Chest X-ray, PA view. Patient: 67 years old, sex M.
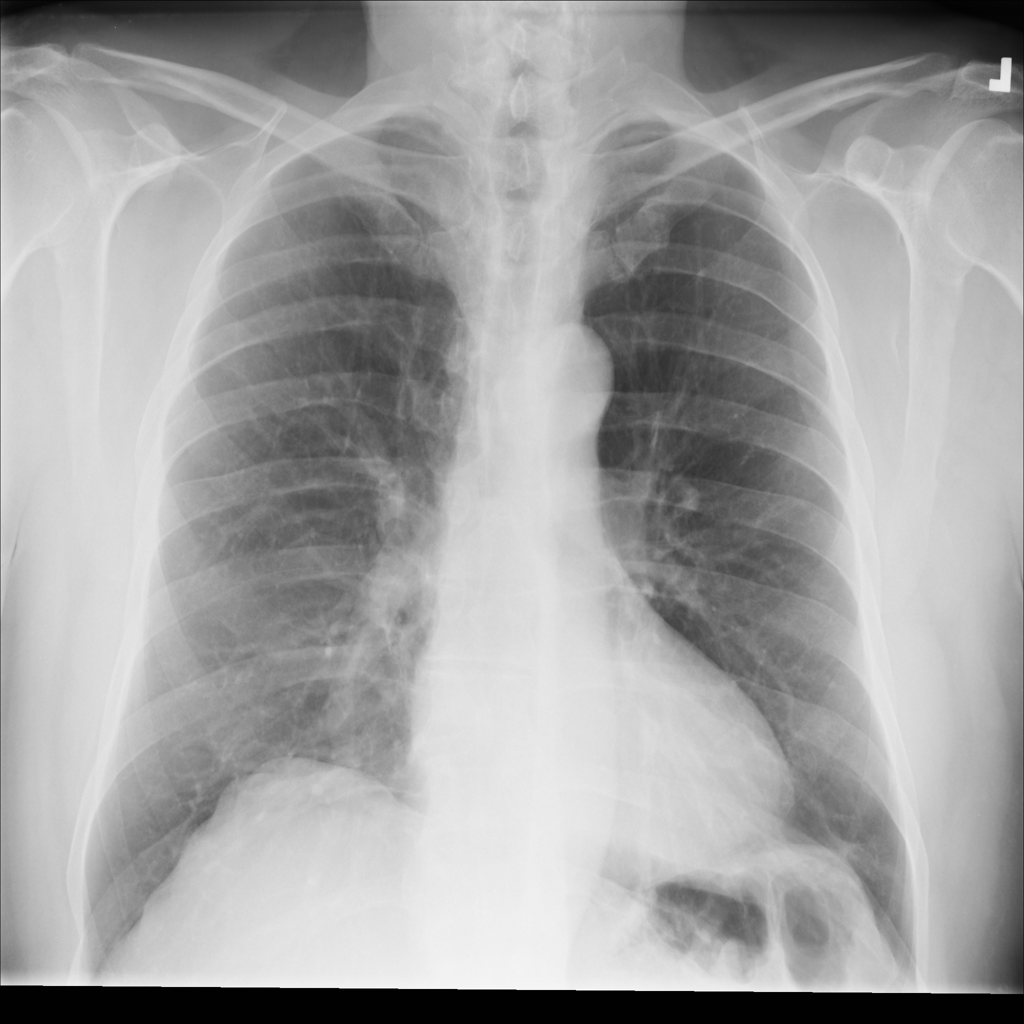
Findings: No Finding